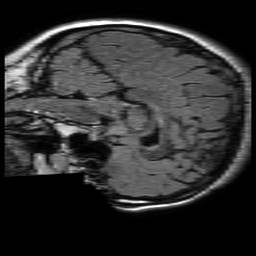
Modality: FLAIR
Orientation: sagittal
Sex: female
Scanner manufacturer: philips
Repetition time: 11 s
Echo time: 0.125 s